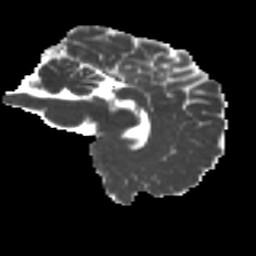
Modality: MD
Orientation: sagittal
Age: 24
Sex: male
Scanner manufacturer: ge
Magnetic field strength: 3 T
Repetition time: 7.8 s
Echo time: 0.0608 s